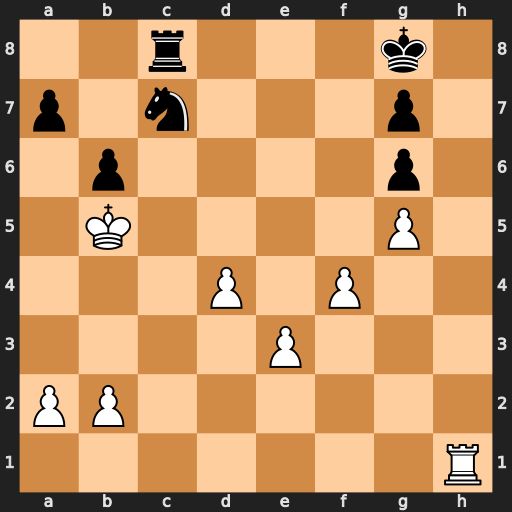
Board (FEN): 2r3k1/p1n3p1/1p4p1/1K4P1/3P1P2/4P3/PP6/7R
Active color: w
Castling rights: -
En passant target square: -
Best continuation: Kc6 Ne8+ Kd7 Rb8 d5